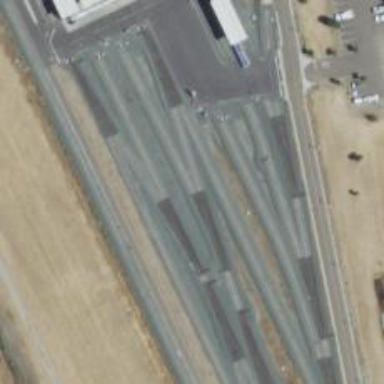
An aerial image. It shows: Railway yard used for servicing trains.